RGB frame:
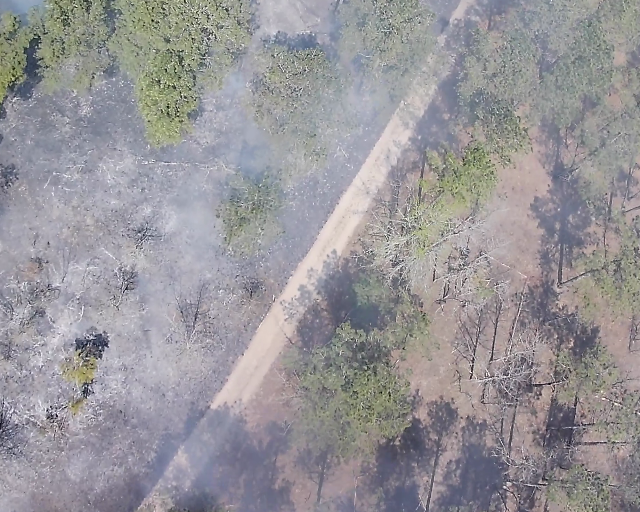
Thermal frame:
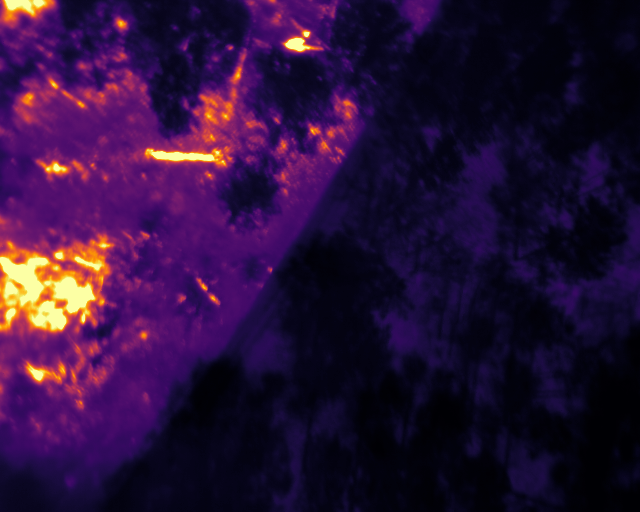
Captured: 2026-02-27 02:42:21
Pixels at or above 80 °C: 24776 (fraction of frame: 0.07561)